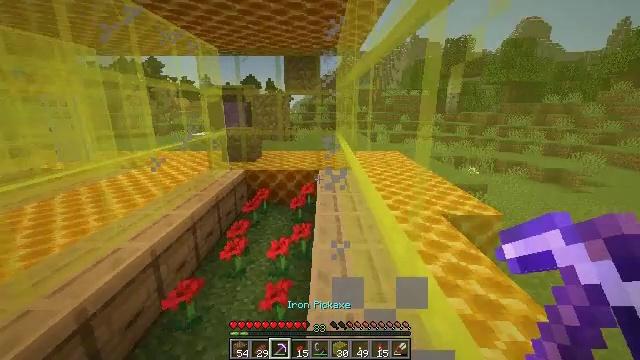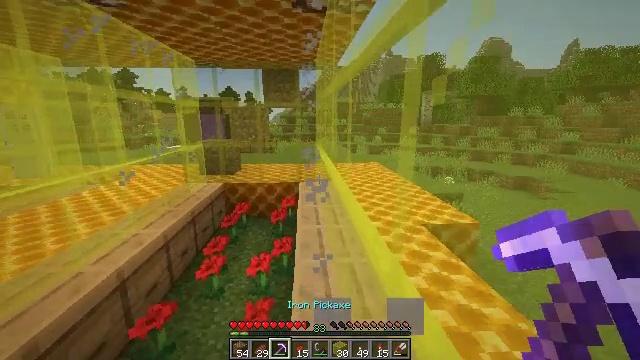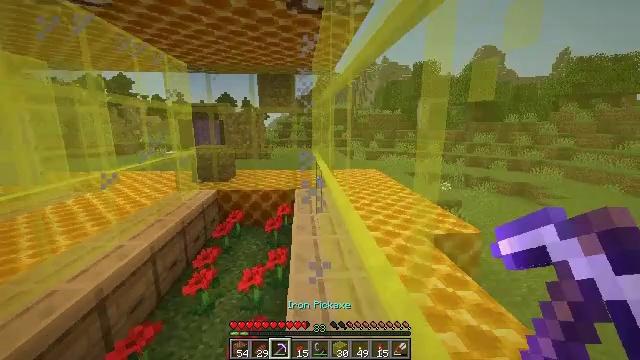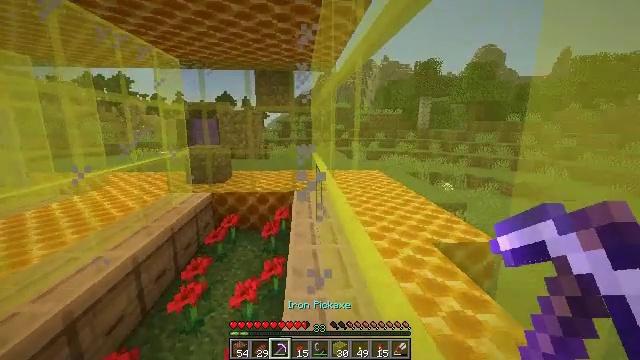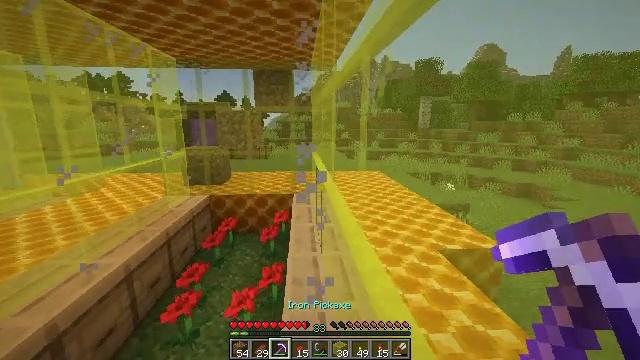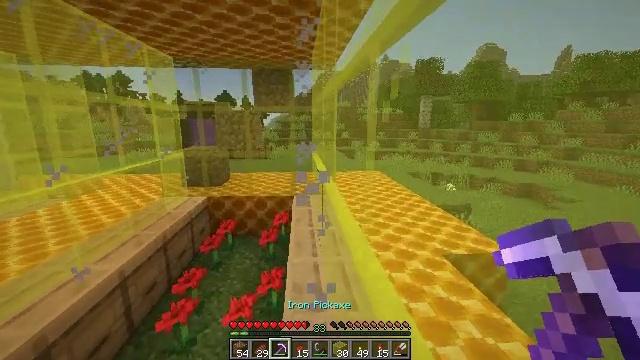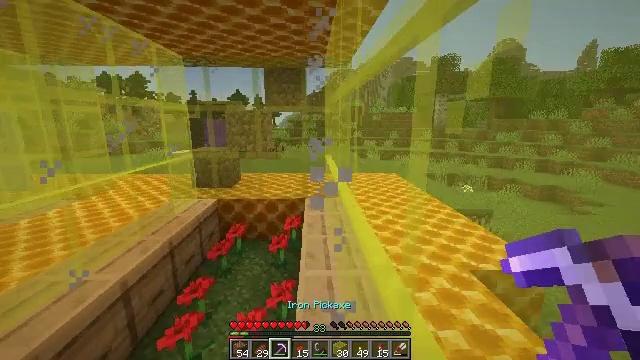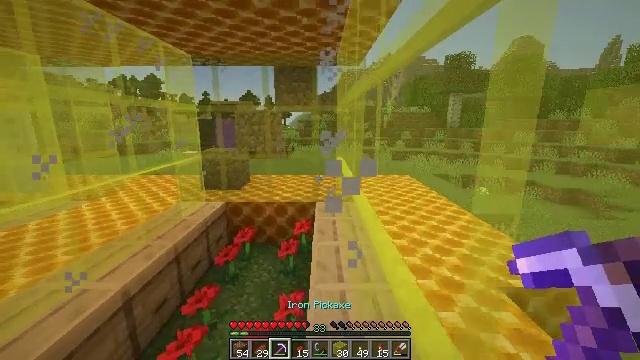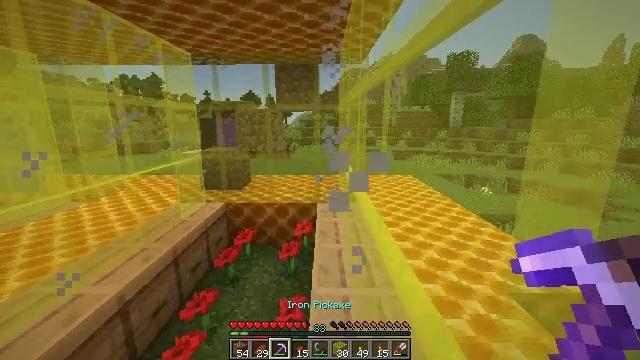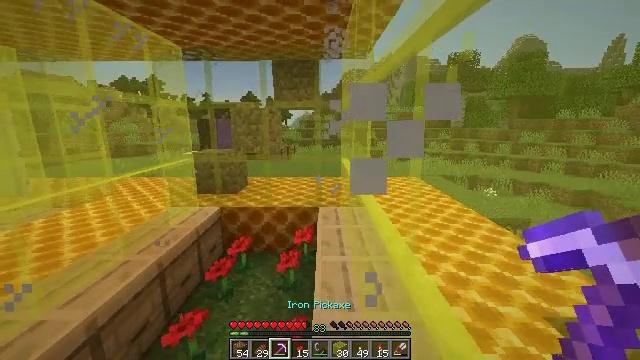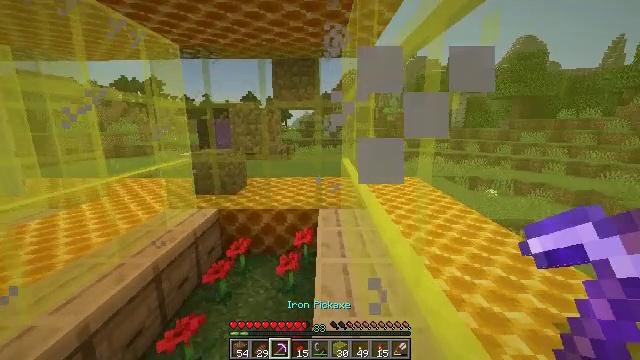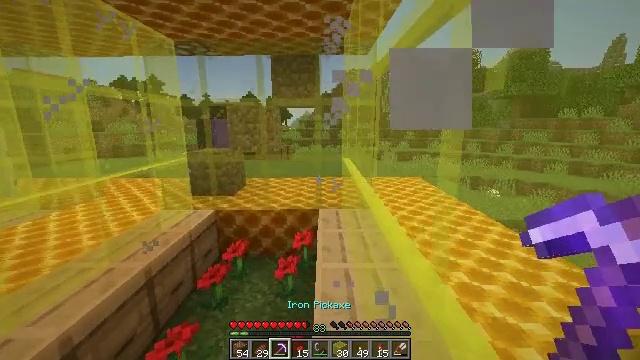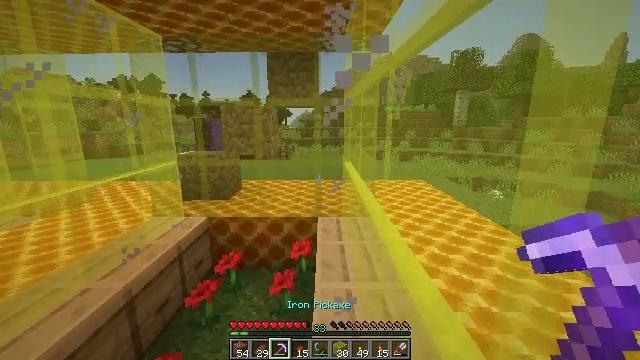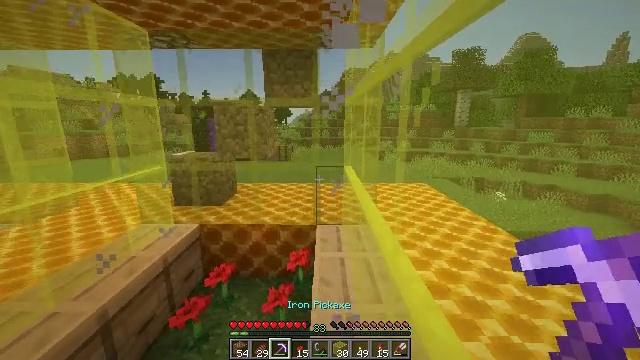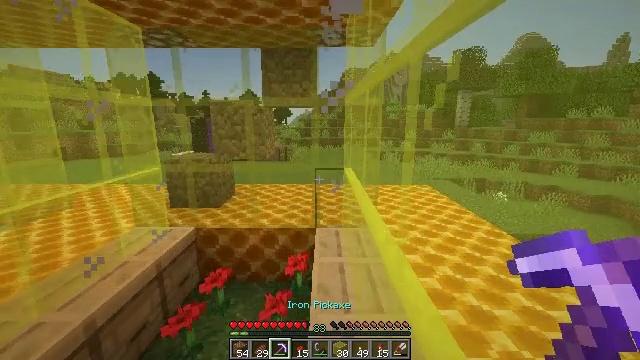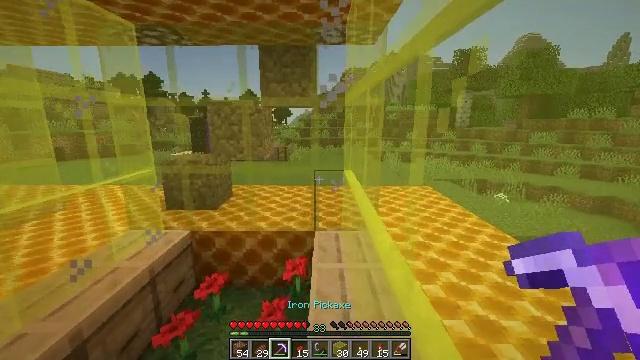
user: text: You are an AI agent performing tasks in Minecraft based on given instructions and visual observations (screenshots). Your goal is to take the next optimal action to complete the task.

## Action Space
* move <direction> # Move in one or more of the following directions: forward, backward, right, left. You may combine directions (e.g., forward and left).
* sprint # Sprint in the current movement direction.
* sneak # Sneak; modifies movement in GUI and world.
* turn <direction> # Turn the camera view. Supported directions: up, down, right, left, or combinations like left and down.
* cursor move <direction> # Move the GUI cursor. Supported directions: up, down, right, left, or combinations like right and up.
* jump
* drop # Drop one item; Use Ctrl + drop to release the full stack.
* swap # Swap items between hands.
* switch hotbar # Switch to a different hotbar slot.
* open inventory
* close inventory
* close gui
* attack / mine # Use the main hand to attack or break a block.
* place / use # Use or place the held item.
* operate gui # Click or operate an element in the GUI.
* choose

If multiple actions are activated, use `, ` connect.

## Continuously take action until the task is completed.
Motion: motion action
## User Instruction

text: Smash the yellow stained glass to add it to your inventory.
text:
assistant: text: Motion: move forward, turn right and up
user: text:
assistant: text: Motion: move forward, turn up
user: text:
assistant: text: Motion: move forward
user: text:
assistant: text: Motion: move forward
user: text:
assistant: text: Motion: move forward
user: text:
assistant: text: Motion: move forward, turn left
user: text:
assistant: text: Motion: move forward, turn left
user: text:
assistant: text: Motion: move forward
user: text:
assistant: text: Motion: move forward
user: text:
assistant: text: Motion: move forward
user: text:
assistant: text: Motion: move forward
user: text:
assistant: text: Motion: move forward
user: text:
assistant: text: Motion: move forward
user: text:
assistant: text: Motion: move forward
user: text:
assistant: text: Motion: move forward
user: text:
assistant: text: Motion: move forward
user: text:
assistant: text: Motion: move forward
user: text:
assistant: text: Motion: move forward
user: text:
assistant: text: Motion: move forward
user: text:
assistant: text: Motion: move forward
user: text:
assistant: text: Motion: move forward
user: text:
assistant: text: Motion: move forward
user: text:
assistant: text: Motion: move forward
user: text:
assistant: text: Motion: move forward
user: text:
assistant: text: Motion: move forward
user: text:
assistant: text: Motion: move forward, turn left
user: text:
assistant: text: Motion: move forward, turn left
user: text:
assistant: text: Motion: move forward, turn left
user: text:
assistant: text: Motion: move forward, turn left
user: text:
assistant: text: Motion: turn left and down